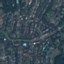
Land use / land cover: Residential